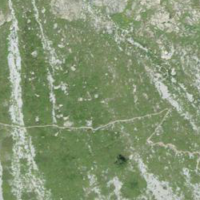
EUNIS habitat code: 26
Species observed at this site:
Melitaea diamina
Hieracium villosum